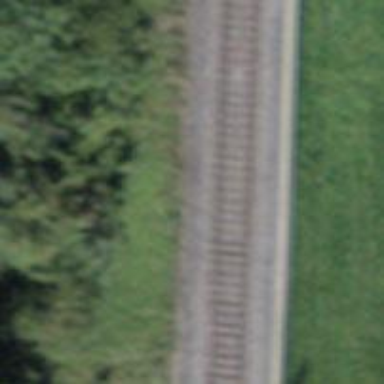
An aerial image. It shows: Single-track railway with electrified contact lines.